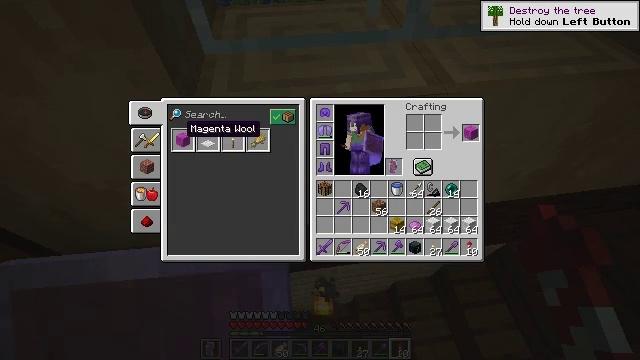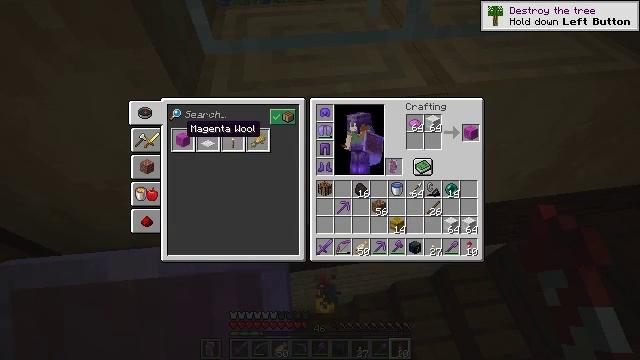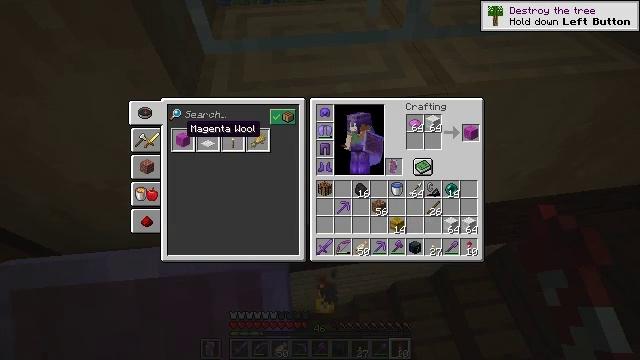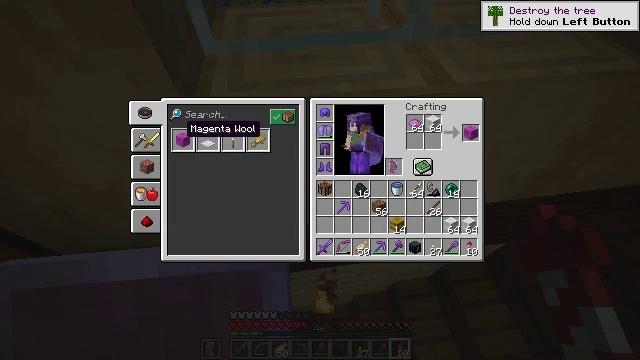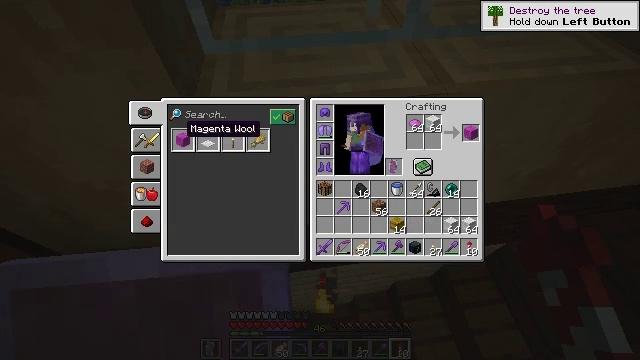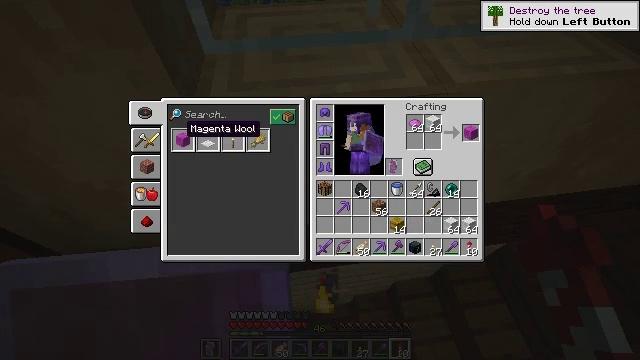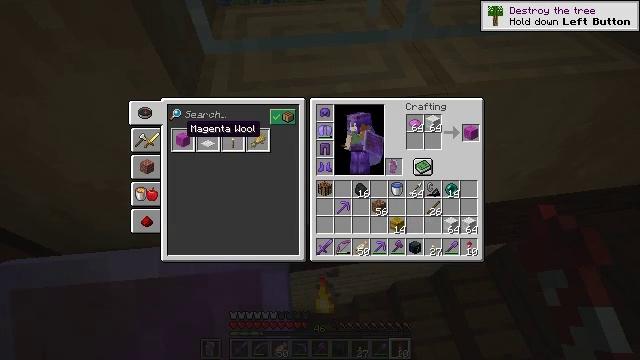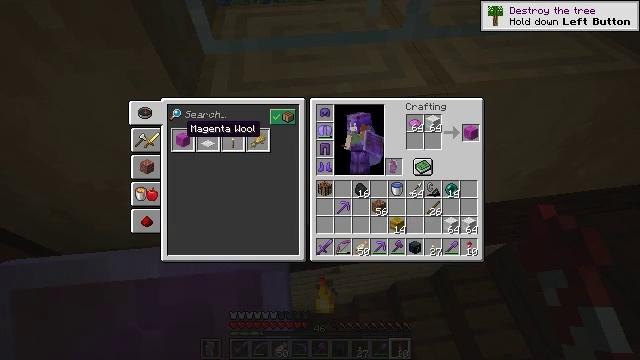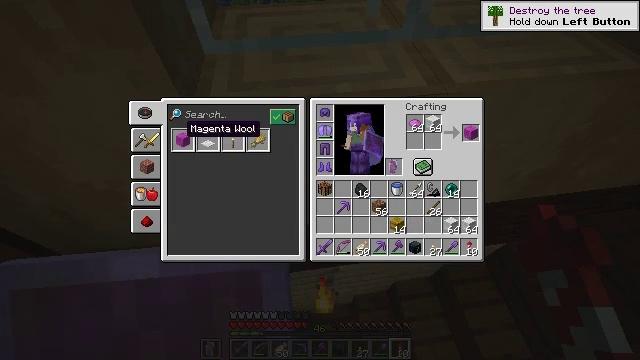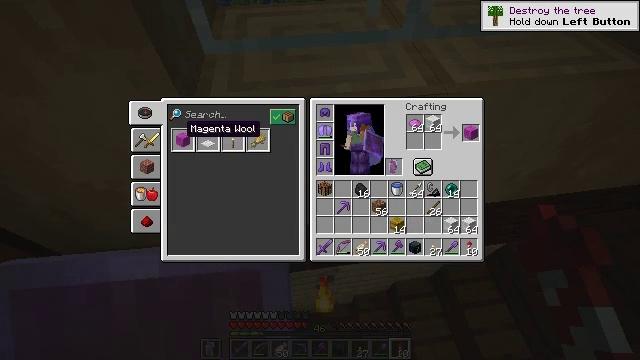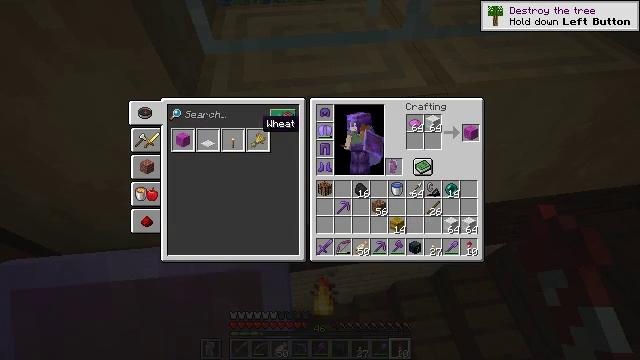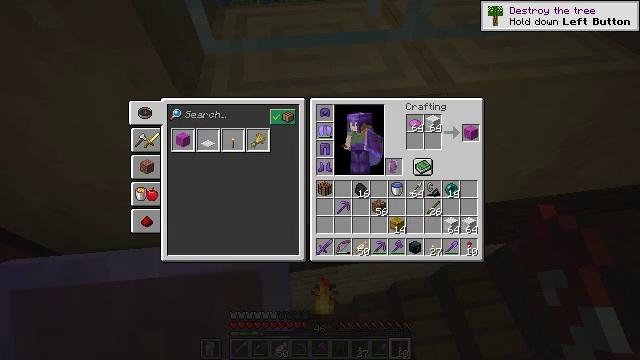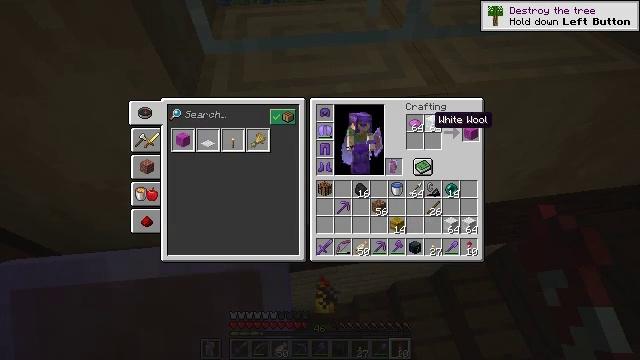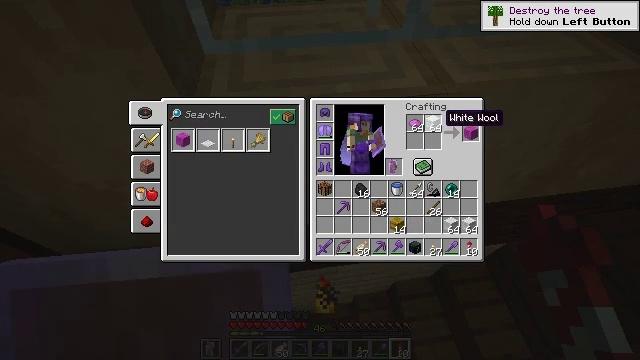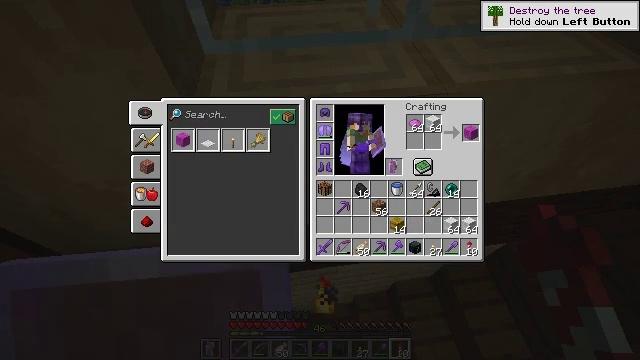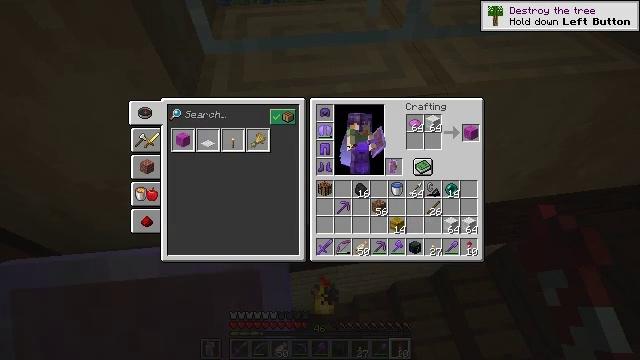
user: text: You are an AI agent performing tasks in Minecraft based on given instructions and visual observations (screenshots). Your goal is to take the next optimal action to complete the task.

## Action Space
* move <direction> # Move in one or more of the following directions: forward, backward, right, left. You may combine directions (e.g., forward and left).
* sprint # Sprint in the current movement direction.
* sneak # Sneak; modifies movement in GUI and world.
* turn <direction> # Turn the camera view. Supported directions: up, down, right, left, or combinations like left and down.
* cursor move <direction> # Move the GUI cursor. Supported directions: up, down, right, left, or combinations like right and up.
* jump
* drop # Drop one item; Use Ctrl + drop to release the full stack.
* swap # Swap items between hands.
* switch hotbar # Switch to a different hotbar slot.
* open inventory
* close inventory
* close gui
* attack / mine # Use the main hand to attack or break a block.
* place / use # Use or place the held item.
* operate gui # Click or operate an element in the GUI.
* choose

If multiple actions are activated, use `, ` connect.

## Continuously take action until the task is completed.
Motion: motion action
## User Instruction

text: Use dye and wool to craft magenta wool.
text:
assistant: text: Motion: sneak, operate gui
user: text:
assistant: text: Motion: sneak, operate gui
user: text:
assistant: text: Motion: sneak, operate gui
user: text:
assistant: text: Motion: sneak, operate gui
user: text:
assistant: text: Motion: sneak, operate gui
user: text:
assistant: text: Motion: sneak, operate gui
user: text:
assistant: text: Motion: sneak, operate gui
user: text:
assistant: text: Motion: sneak, operate gui
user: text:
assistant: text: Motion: sneak, operate gui
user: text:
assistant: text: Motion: sneak, cursor move right
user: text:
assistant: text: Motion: sneak, cursor move right
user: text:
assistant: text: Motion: sneak, cursor move right
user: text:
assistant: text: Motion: sneak, cursor move right
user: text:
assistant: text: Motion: sneak
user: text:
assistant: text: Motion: sneak
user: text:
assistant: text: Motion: sneak
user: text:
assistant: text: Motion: sneak
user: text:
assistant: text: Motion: sneak
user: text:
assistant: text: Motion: sneak, cursor move right and down
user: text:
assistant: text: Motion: sneak
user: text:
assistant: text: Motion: sneak
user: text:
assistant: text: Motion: sneak
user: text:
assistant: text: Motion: sneak
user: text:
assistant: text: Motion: sneak
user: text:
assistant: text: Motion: sneak
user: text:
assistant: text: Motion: sneak
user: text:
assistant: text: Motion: sneak
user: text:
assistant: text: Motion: sneak
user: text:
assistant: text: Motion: sneak, operate gui
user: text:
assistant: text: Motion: sneak, operate gui